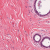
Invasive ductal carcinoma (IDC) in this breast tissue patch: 0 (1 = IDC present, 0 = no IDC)